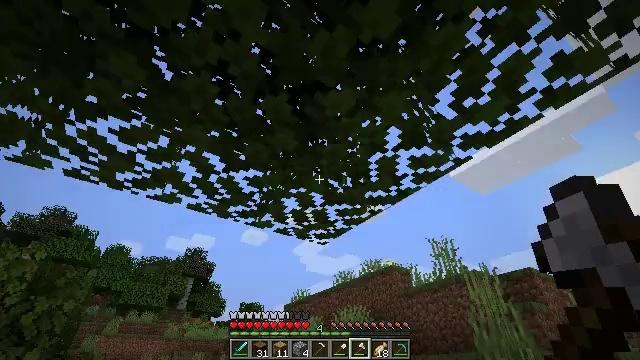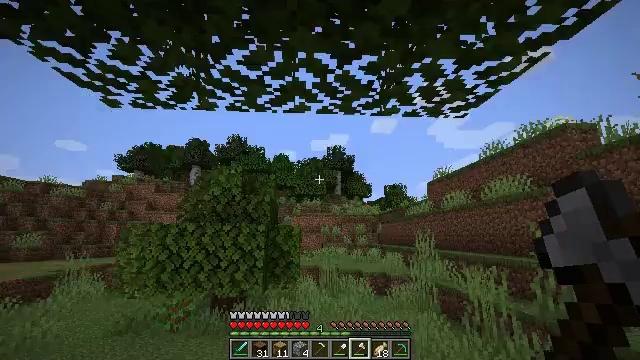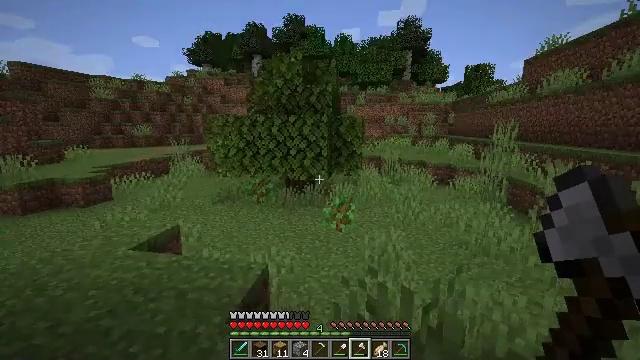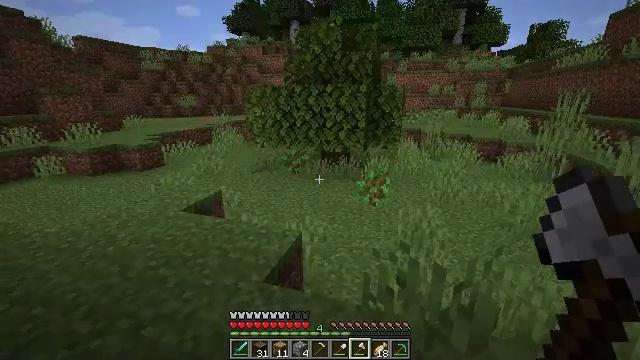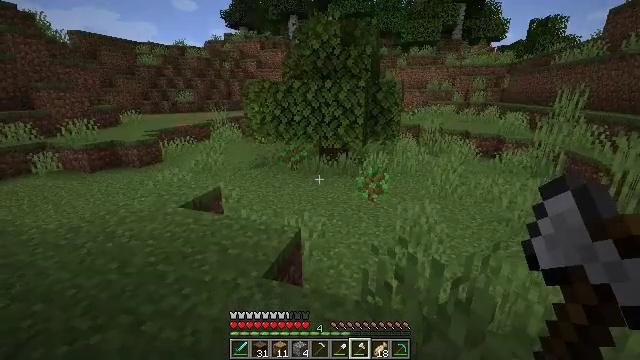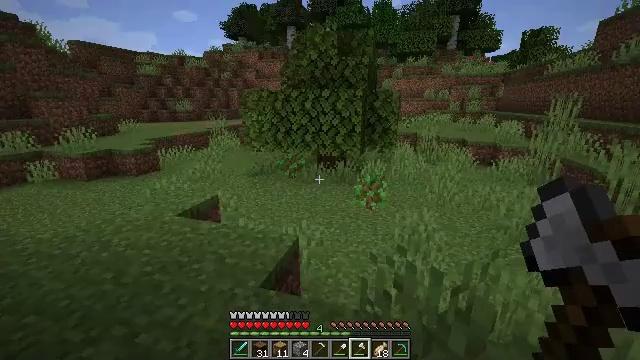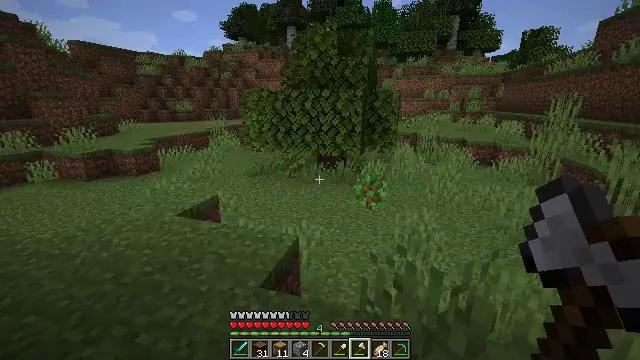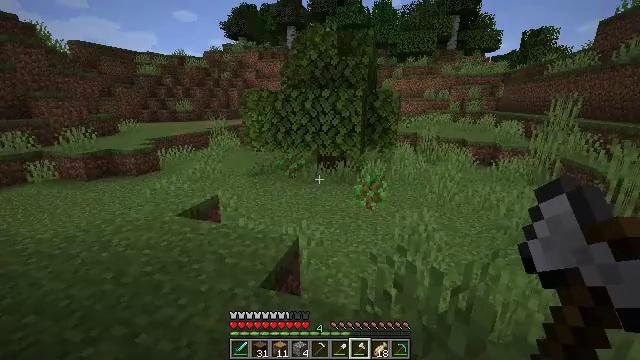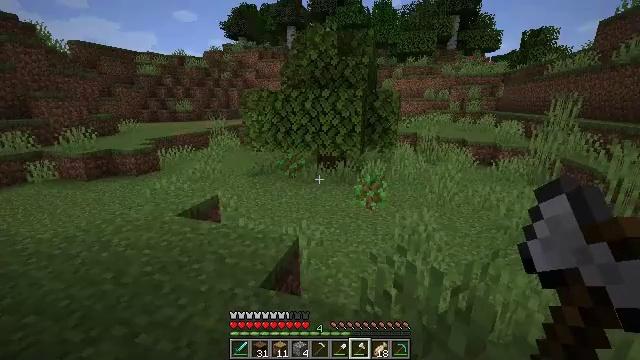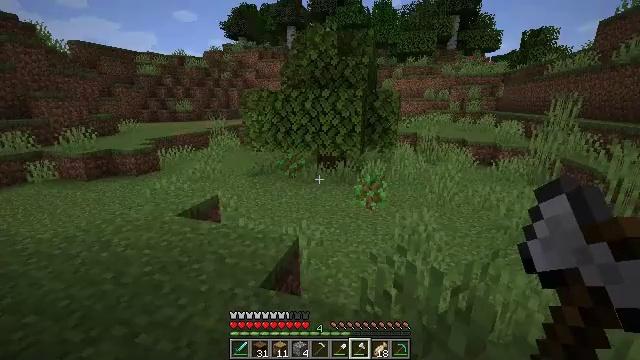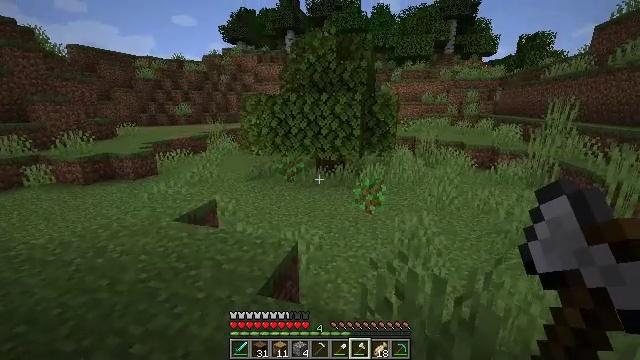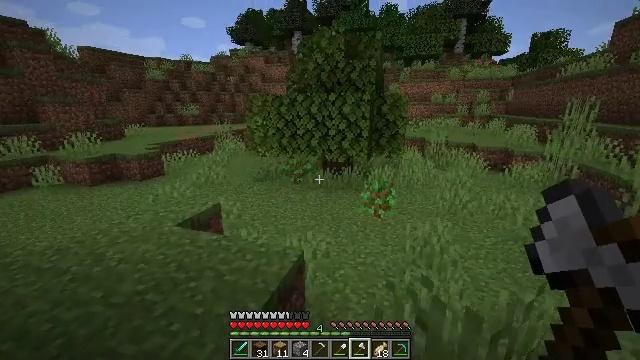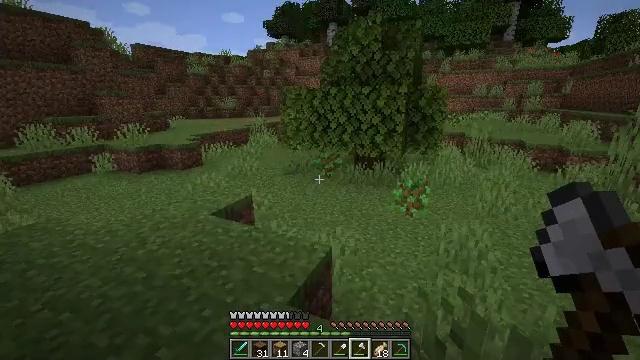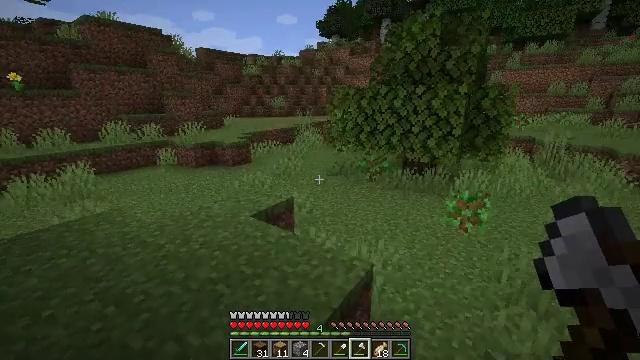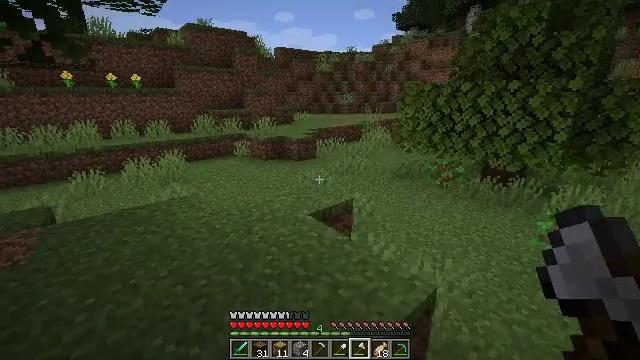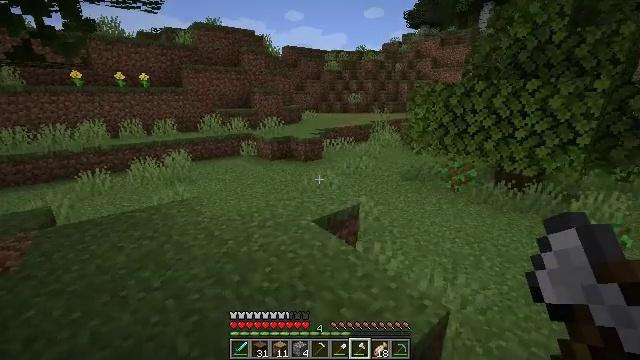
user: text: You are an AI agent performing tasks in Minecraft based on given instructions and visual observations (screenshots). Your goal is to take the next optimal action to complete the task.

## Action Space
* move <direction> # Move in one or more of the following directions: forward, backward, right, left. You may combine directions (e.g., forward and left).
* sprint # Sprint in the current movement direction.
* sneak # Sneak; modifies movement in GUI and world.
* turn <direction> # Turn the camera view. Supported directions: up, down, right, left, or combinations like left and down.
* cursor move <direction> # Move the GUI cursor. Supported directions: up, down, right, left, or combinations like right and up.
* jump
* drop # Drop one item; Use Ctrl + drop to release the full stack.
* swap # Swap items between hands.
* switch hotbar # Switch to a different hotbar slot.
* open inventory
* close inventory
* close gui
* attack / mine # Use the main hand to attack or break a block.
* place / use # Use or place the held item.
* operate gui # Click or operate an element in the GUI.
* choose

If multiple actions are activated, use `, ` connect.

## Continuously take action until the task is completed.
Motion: motion action
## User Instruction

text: Remove oak leaves from branches.
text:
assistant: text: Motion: turn left and down
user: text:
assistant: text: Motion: turn left and down
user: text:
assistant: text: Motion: turn left and down
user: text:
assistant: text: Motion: no_op
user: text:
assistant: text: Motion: turn up
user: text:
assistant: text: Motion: no_op
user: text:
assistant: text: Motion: no_op
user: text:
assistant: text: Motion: no_op
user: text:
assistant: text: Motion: no_op
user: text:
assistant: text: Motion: move forward
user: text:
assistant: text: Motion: move forward, turn left
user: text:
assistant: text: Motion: move forward, turn left and down
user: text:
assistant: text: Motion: move forward, turn left
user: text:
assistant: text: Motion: move forward, turn left
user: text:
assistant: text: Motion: move forward, turn left
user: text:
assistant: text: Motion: move forward
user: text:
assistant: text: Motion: move forward
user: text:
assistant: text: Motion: move forward
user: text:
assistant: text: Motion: move forward
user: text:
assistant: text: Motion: move forward
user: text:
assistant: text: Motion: move forward, turn right
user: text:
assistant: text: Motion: move forward, turn right
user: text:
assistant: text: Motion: move forward, turn right
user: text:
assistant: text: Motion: move forward, turn right
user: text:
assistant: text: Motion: move forward
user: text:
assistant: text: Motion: move forward
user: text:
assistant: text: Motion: move forward
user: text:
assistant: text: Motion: move forward
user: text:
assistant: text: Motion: move forward
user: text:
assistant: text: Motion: move forward